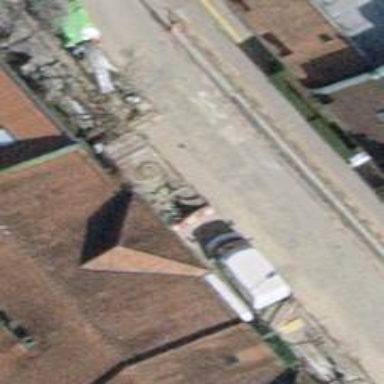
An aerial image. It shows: Motorcycle parking area.